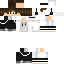
A female human skin with medium skin, wearing brown long hair dressed in a blue tshirt and black pants, featuring a closed mouth.